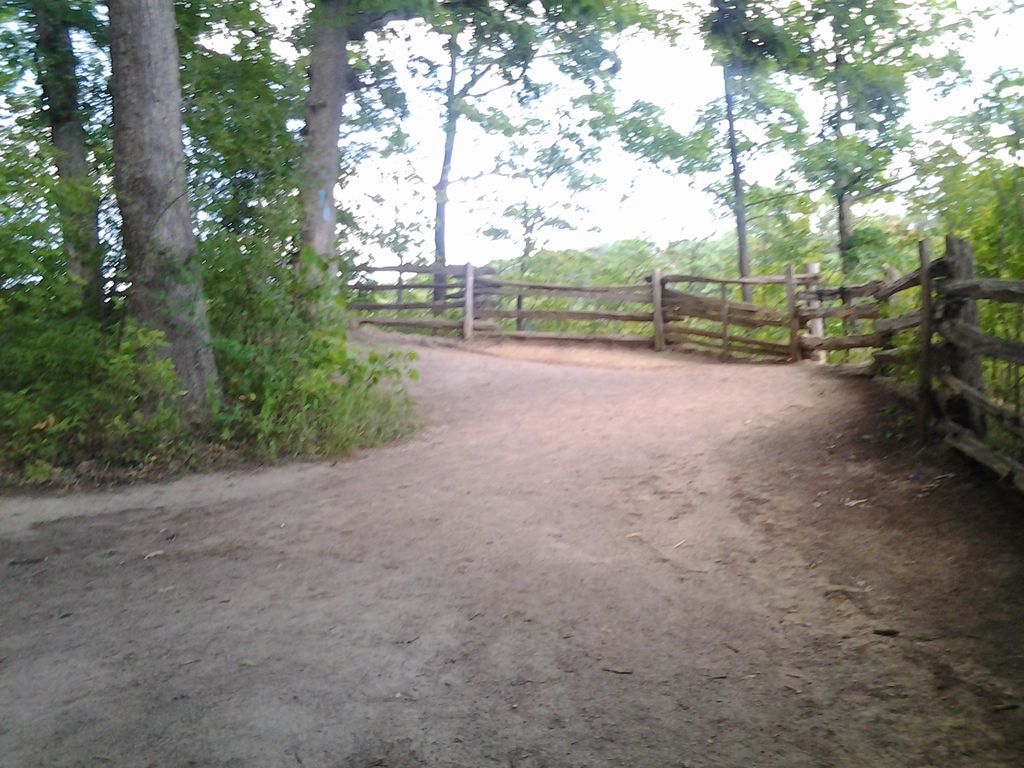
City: hamilton